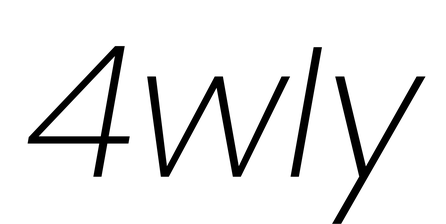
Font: Poppins-ExtraLightItalic